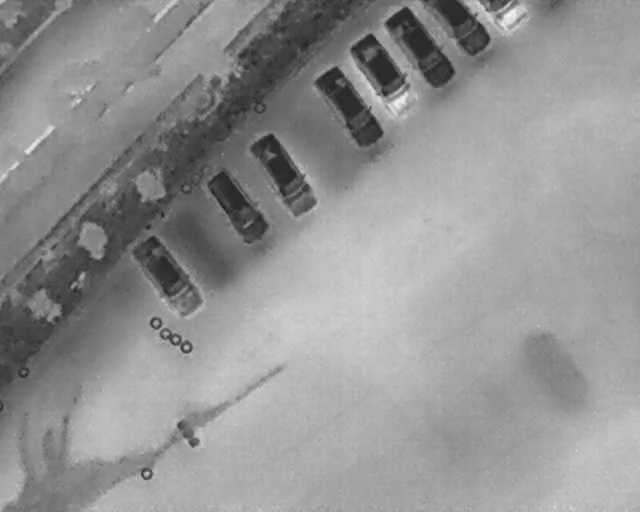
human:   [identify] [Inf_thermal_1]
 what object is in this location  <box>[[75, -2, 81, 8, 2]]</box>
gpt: <ref>1 medium car at the top right</ref>

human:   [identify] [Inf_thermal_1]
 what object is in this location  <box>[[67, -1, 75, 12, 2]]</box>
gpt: <ref>1 large car at the top right</ref>